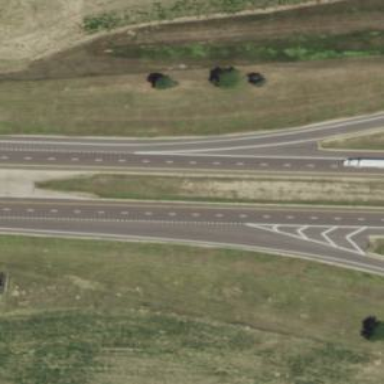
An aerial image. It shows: Solid road edge marking is visible.